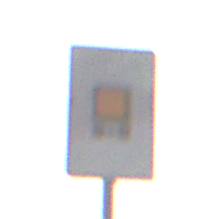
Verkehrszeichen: KennzeichnungspflichtigeFahrzeugeGefaehrlicheGueterOhnePfeilsymbol
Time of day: MorningAfternoon
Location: Outdoor (Nature)
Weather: PartlyCloudy
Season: NotSpecified
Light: Natural